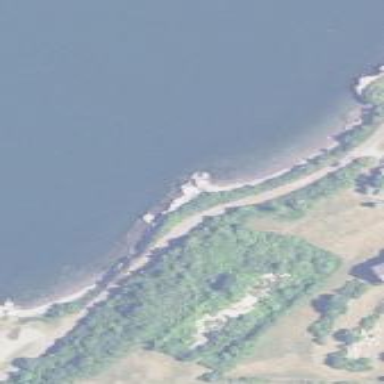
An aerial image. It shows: Natural rock reef.